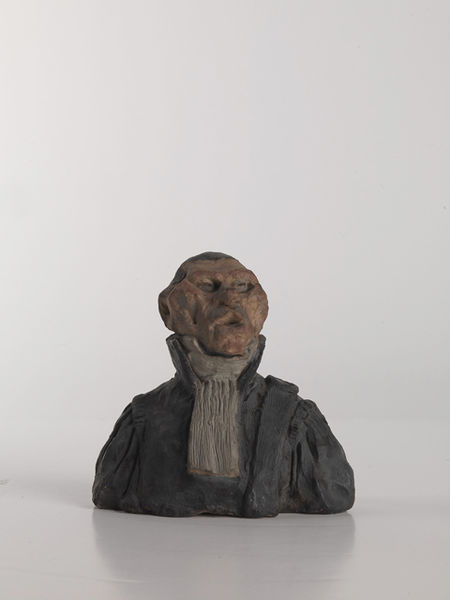
Titel: André-Marie-Jean-Jacques Dupin, genannt Dupin der Ältere
Künstler: Honoré Daumier
Standort: Karlsruhe
Institution: Staatliche Kunsthalle Karlsruhe
Schlagwörter: blau, haut, kopf, mann, schatten, umhang, weiß, grob, braun, bunt, grau, holz, mund, nase, ohr, schwarz, stirn, blick, rot, schal, tuch, beige, schleife, alt, anzug, bart, jacke, richter, arme, augen, falten, gesicht, knoten, kragen, stein, ärmel, hals, halskrause, herr, porträt, auge, figur, gewand, haare, halbfigur, kutte, mantel, realismus, kinn, lippen, ohren, schultern, affe, keramik, skulptur, ton, farbig, wangen, halsband, moderne, lehm, farben, modern, farbe, kahl, ausdruck, karikatur, riemen, zeitgenössisch, streng, büste, glatze, grimmig, halstuch, robe, plastik, oberkörper, geschlossen, bemalt, foto, gesich, dunkelgrau, hager, form, karrikatur, stehkragen, entwurf, trüb, gesciht, kurz, daumier, schnitzerei, wachs, kravatte, talar, prediger, pfarrer, grimasse, kartoffel, klerus, priester, gelehrter, steingut, hans, gefasst, drehung, klarheit, modelliert, komisch, unförmig, holzskulptur, delle, eingedrückt, jurist, augenhöhle, beffchen, schütte, zusammengekniffen, verformung, mantek, porträtbüste, entstellt, scheusal, holzbildhauerei, gekniffen, schalkravatte, adenauer, knet, rkopf